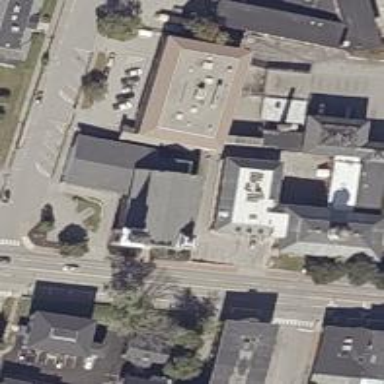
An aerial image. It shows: Courthouse building.